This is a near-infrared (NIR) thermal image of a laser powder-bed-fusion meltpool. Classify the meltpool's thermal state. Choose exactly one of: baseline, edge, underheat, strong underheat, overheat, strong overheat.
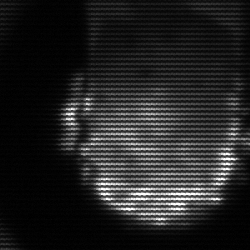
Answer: baseline